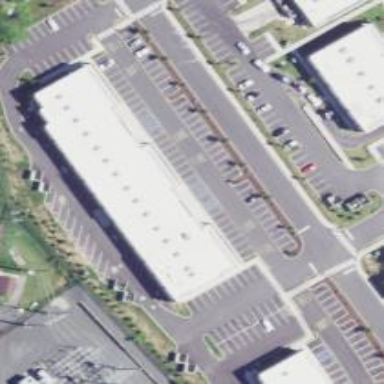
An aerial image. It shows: Parking space.